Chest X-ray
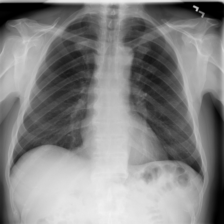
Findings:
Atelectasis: negative
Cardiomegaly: negative
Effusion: negative
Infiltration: negative
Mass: negative
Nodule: negative
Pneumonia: negative
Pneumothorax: negative
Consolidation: negative
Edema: negative
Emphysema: negative
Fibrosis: negative
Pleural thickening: negative
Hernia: negative